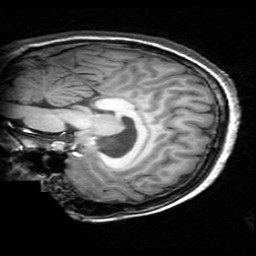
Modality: T1w
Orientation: sagittal
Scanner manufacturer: ge
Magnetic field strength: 3 T
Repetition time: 0.009036 s
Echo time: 0.00184 s